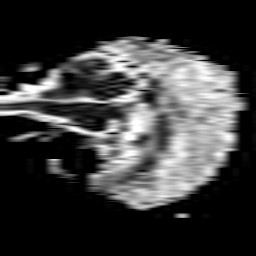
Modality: ADC
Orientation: sagittal
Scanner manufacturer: philips
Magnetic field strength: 1.5 T
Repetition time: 3.484 s
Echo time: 0.07078 s